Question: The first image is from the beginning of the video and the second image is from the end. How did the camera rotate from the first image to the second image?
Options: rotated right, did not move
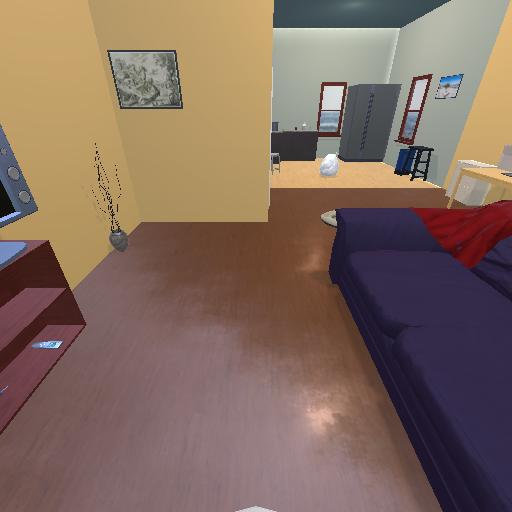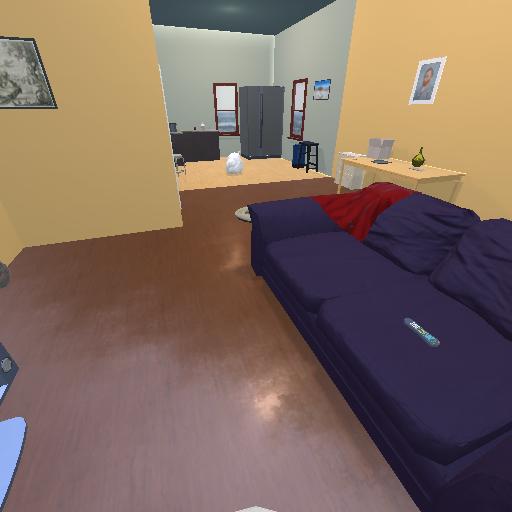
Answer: rotated right